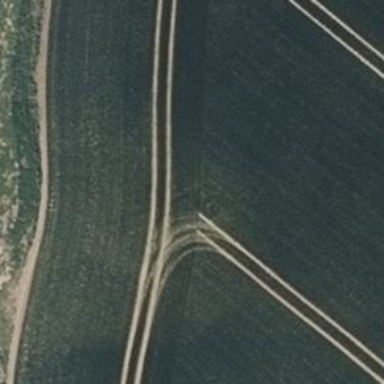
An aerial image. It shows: Minor power line with three cables.